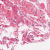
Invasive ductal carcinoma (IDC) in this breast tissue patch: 0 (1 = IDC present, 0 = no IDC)